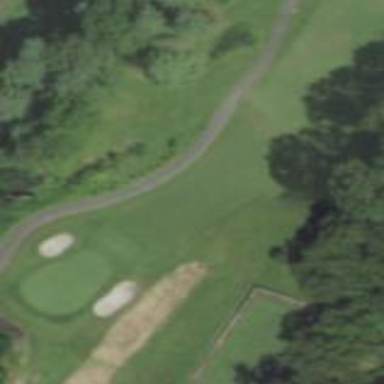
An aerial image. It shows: Grassy area designated as golf fairway.